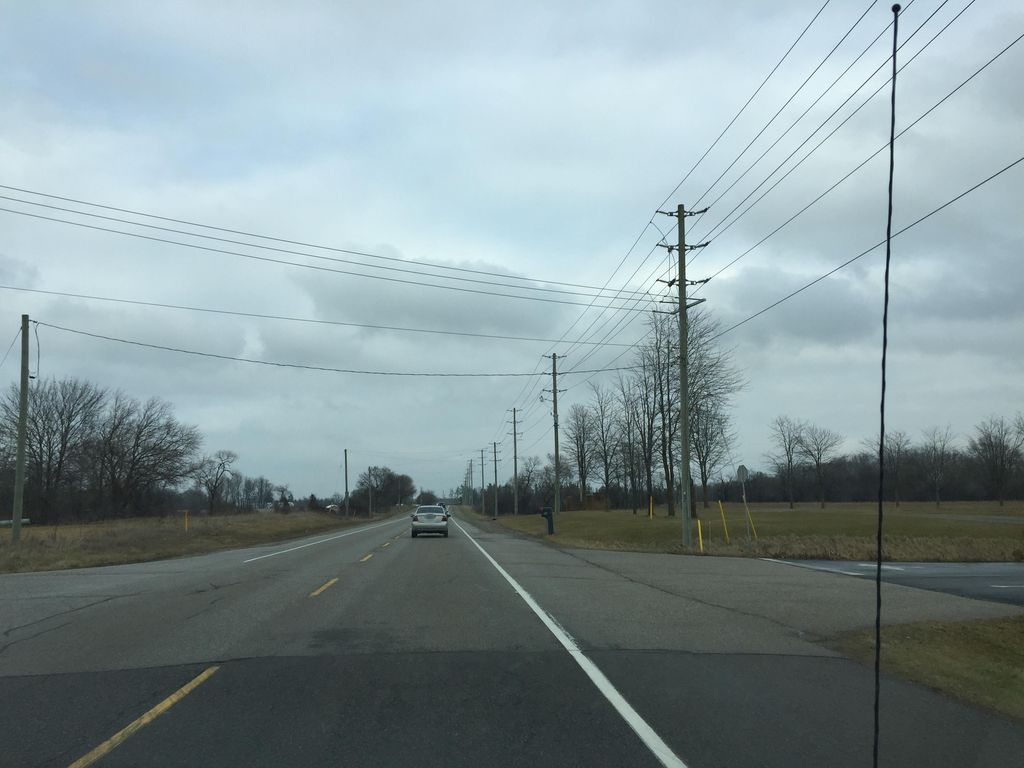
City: kitchener-waterloo